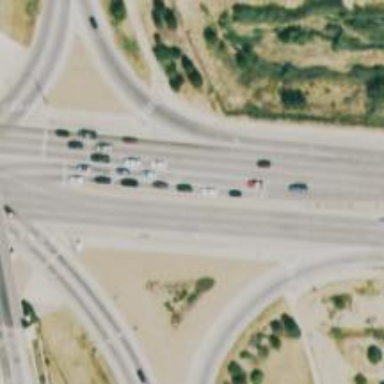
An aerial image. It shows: Expressway with asphalt surface categorized as trunk highway.